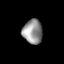
Tissue: lung
Cell type: Fibroblasts
Senescence score: 0.6755
Nuclear area (px): 471
Mean DAPI intensity: 146.138